Question: Let's consider a linestring as a list of points, I named it trail. I need to detect which point is close enough to this trail. I have another linestring called interest points, which I need to return the closest index point from trail linestring. I want to mention that these interest points are not included in trail linestring, so I will somehow evaluate the index point in this trail by giving that interest point. The resulted interest point will get the value existing in the trail list.

I will convert this problem using plain numbers. I find that is easy.
Input list [0.5, 1, 1.5, 2, 2.5, 3, 3.5, 4, 4.5, 5].
Input number: 3.30
I can easly see that conditon: list[n] < number < list[n+1]
Then I can check the costs:
cost1 = number - list[n]
cost2 = list[n+1] - number.
Then I can get the index of N if (cost1 < cost2) return N else return N+1.
Point objects are not comparable as numbers, this drive me to a blind spot.
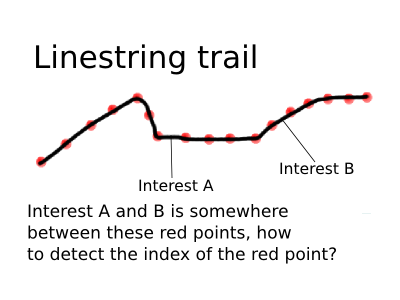
Answer: If you only need to do this once, or speed is not really important, and your trace doesn't tend to loop back on itself so that detecting the closest two points could differ from detecting the line segment between them, then it's pretty easy.
First, you need a distance squared formula for points (this takes the place of the difference of plain numbers):
'''
def dSq(x0: Double, y0: Double, x1: Double, y1: Double) =
(x1 - x0)*(x1 - x0) + (y1 - y0)*(y1 - y0)
'''
Note that you have no real advantage for using plain distance over distance squared, except that you have to calculate an extra square root. (But feel free to 'def d(...) = sqrt(dSq(...))' and use that instead.)
Now you find the distances from your trace to your target point:
'''
val ds = trace.map(p => dSq(target.x, target.y, p.x, p.y))
'''
And you find the distances between pairs of points:
'''
val pairDs = ds.sliding(2).map(xx => xx(0) + xx(1))
'''
And you find the index of the smallest of these:
'''
val smallest = pairDs.min
val index = pairDs.indexWhere(_ == smallest)
'''
Then in your original list, the two points are 'index' and 'index+1'.
Alternatively, you could find the closest single point and then decide whether you want the next or previous one by comparing the distances to those. (Again, note that all of these are inexact--to really do it right you have to compute the point of closest approach of the point to the line segment between two points, which is a longer formula.)
If you have to do this a lot, then you'll want to have a faster way to ignore big distances that aren't relevant. One common way is to place a grid over your trace, and then make subtraces inside each grid element. Then, when given a point of interest, you first look up its grid location, then do the same searching trick just inside the grid. (You may need to search the 8 adjacent neighbors also depending on how you clip the points inside the grid.)